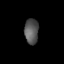
Tissue: lung
Cell type: T cells
Senescence score: 0.2324
Nuclear area (px): 350
Mean DAPI intensity: 85.569